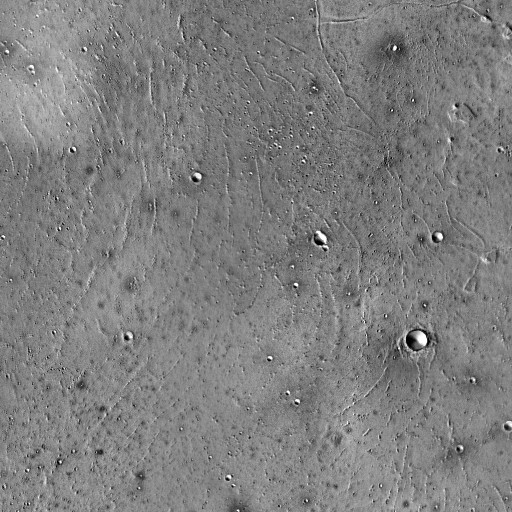
Crater classes present: Background, Other, Secondary